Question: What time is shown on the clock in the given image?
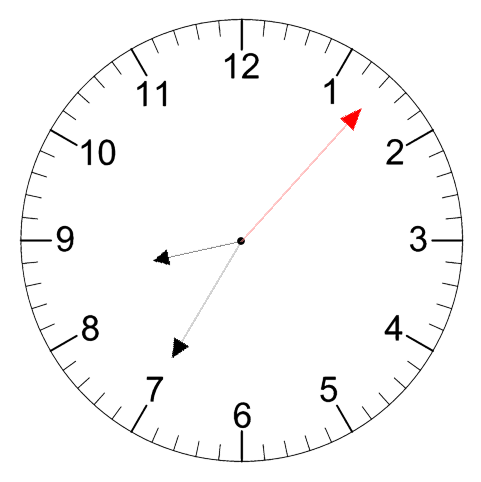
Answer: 08:35:07